Question: I wanted to know that which js plugin used by gmail to show mail time(if today's mail) or date.
If mail received today itself then it shows time '1:18 pm' otherwise date like 'sep 5'. And if mail was received i last year then it showing date like '11/12/13'.
Is there any js plugin or rails to do that ?
Like this
Thanks
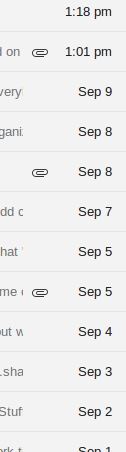
Answer: why you need any plugin or gem for this. You can easily do it with helper.
In your helper :
'''
require 'date'
def time_date(date)
if date.year > Time.now.year
date.strftime('%d/%m/%y')
else
date.to_date == Time.now.to_date ? date.strftime('%l:%M %P') : date.strftime('%b %d')
end
end
'''
in your view :
'''
<%= time_date(@model.created_at) %>
'''
As per your comment You do want to use jquery to show datetime instead of helper. So there is no direct plugin for this. But you can use this <URL> to achieve what you want.
Lets consider on your view you have following div:
'''
<div class="start">2014/09/11 09:00:03</div>
'''
Now use 'jquery.formatDateTime' to format div date :
'''
$(document).ready(function(){
var datetime = new Date($('.start').text());
var today = new Date();
if(today.getFullYear() > datetime.getFullYear()){
$('.start').formatDateTime('mm/dd/y');
}
else{
if(today.getDate() > datetime.getDate()){
$('.start').formatDateTime('M m');
}
else{
$('.start').formatDateTime('g:ii a');
}
}
});
'''
Hope this help you!